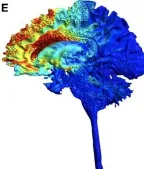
Baseline MRI brain images and HD-tDCS montage. , saggital section.
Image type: radiology (mri)